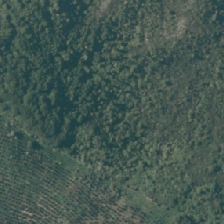
Land cover: broadleaved_indigenous_hardwood